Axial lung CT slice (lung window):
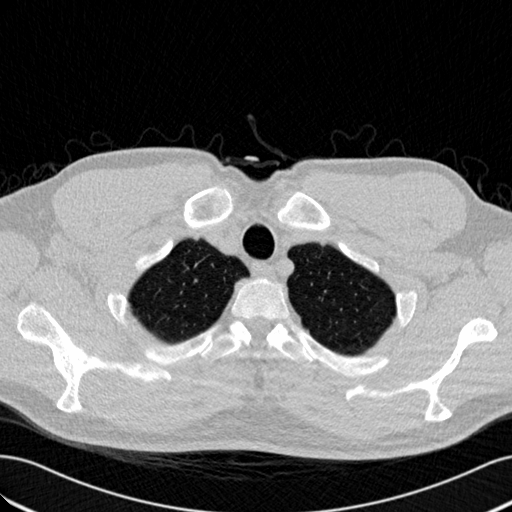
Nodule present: no